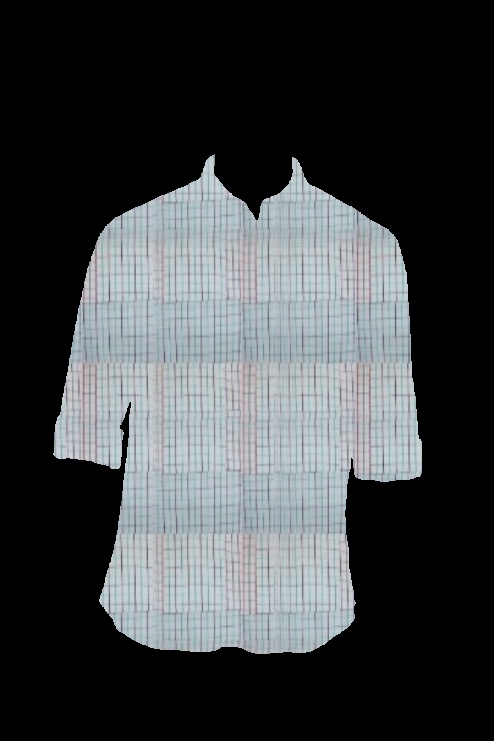
blue multi check tee